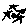
Label: star